Here is the raw accelerometer signal from a rotor rig, plotted against time. Determine the machine's mechanical condition. Answer with exactly one of: normal, misalignment, unbalance, looseness.
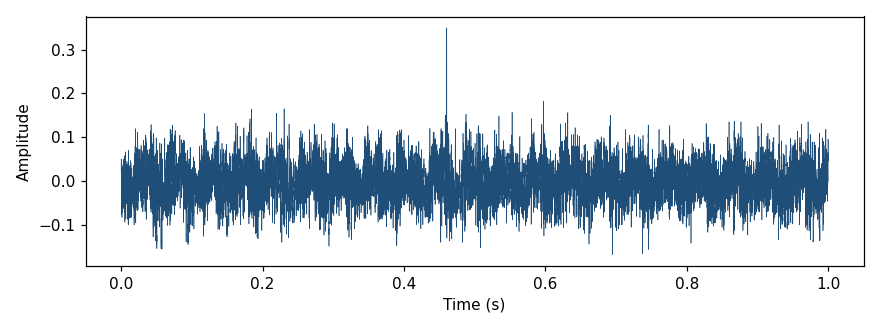
Answer: unbalance